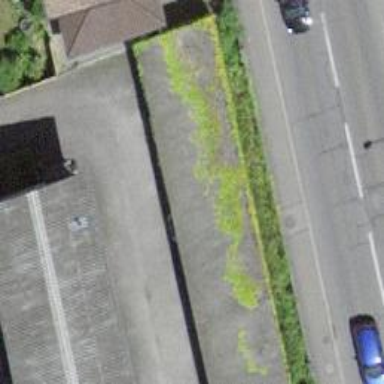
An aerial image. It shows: View of roof of building.